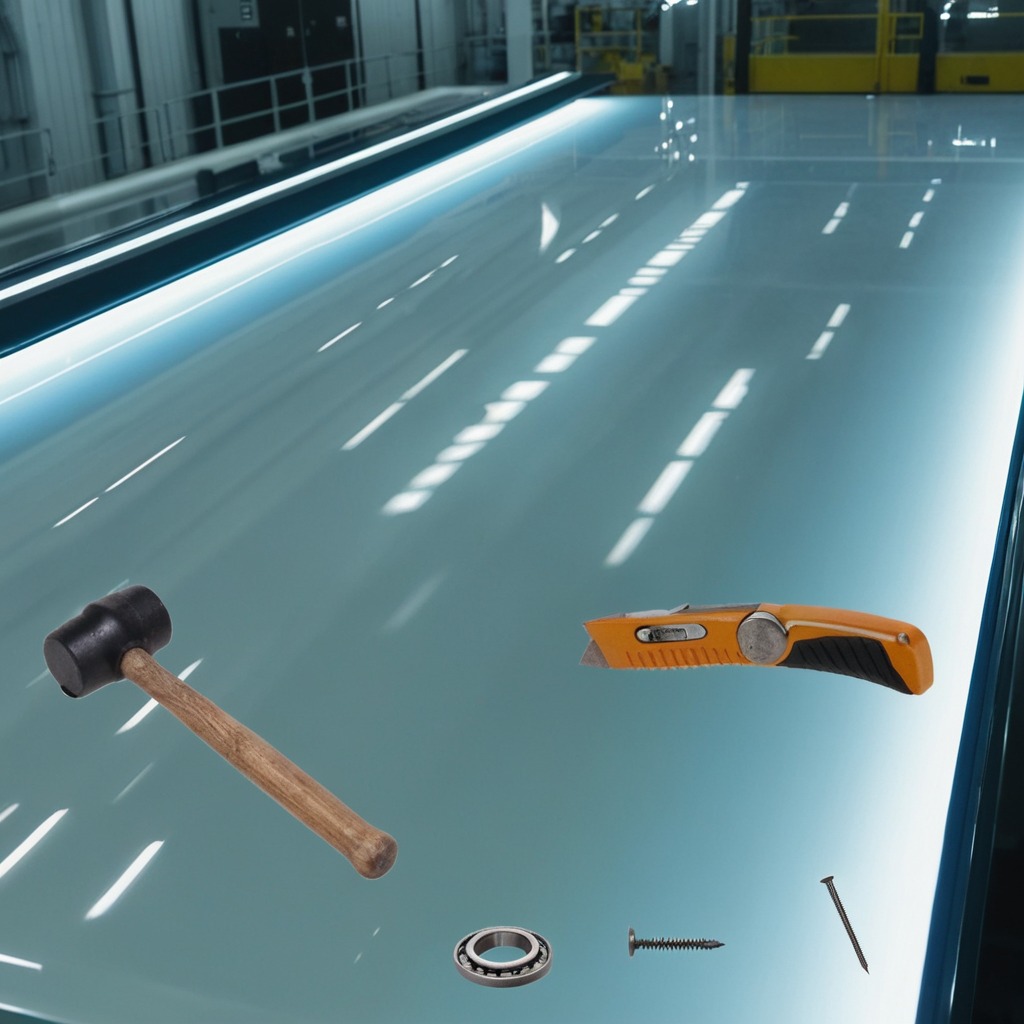
A ball bearing, a utility knife, a metal machine screw, an iron nail, and a hammer are lying on the high-gloss table.